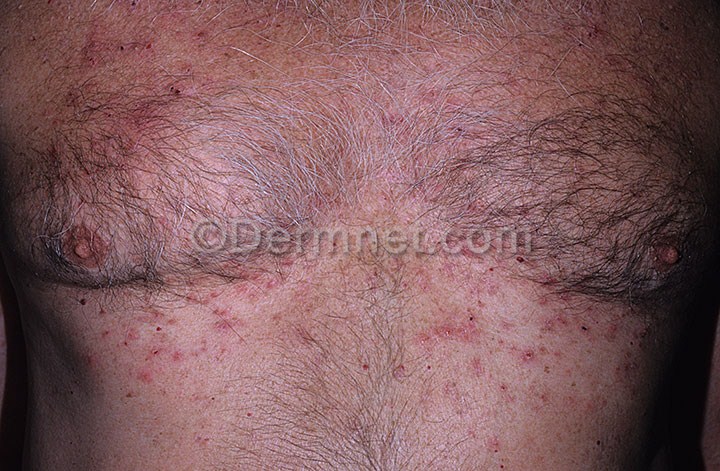
Disease: Bullous Disease Photos